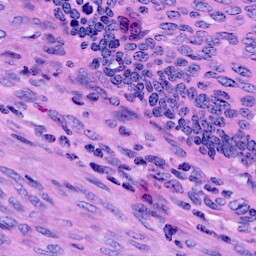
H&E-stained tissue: Cervix